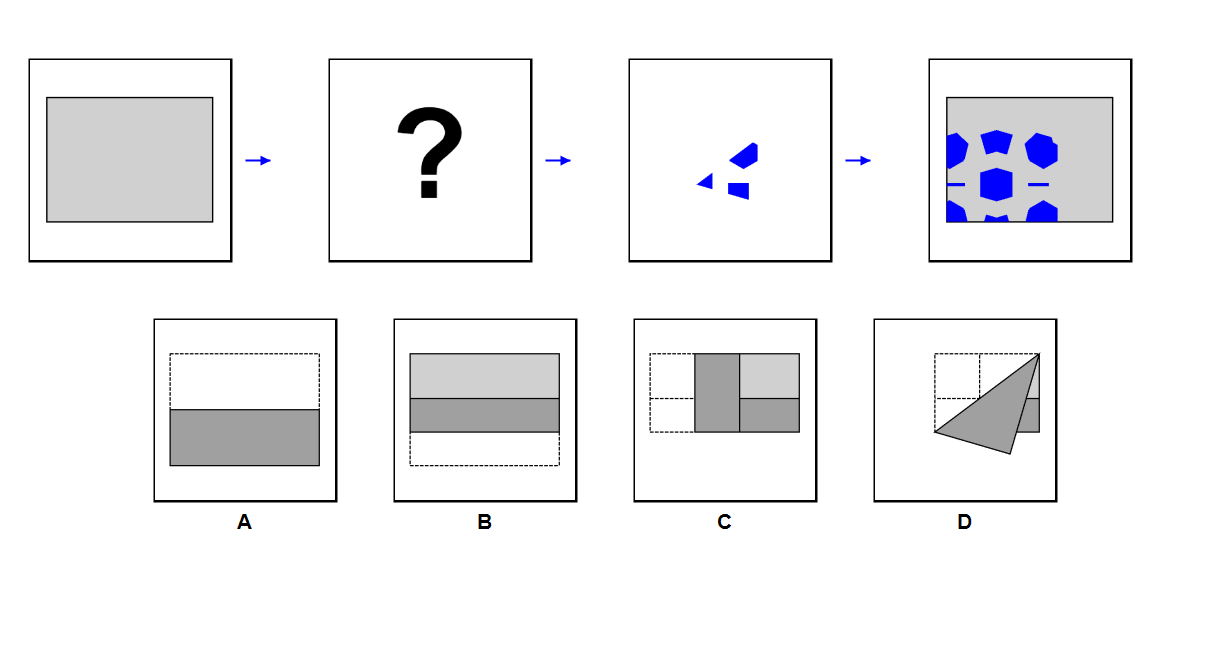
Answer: A